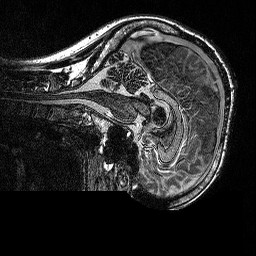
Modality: MP2RAGE
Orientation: sagittal
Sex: female
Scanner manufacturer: siemens
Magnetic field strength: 3 T
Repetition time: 5 s
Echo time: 0.00292 s